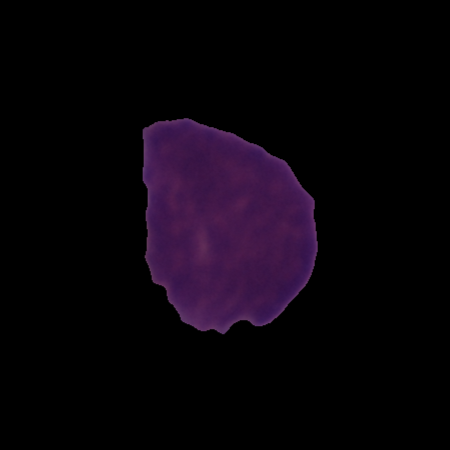
Label: cancer